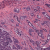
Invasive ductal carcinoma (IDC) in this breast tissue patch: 1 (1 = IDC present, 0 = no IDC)